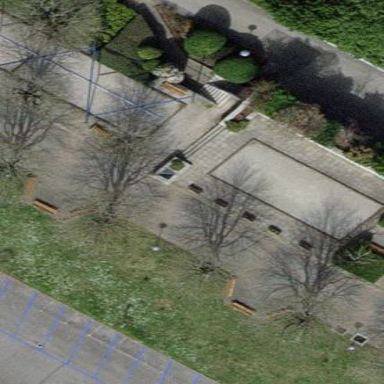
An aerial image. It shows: Pitch with fine gravel surface for playing boules.